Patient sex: M
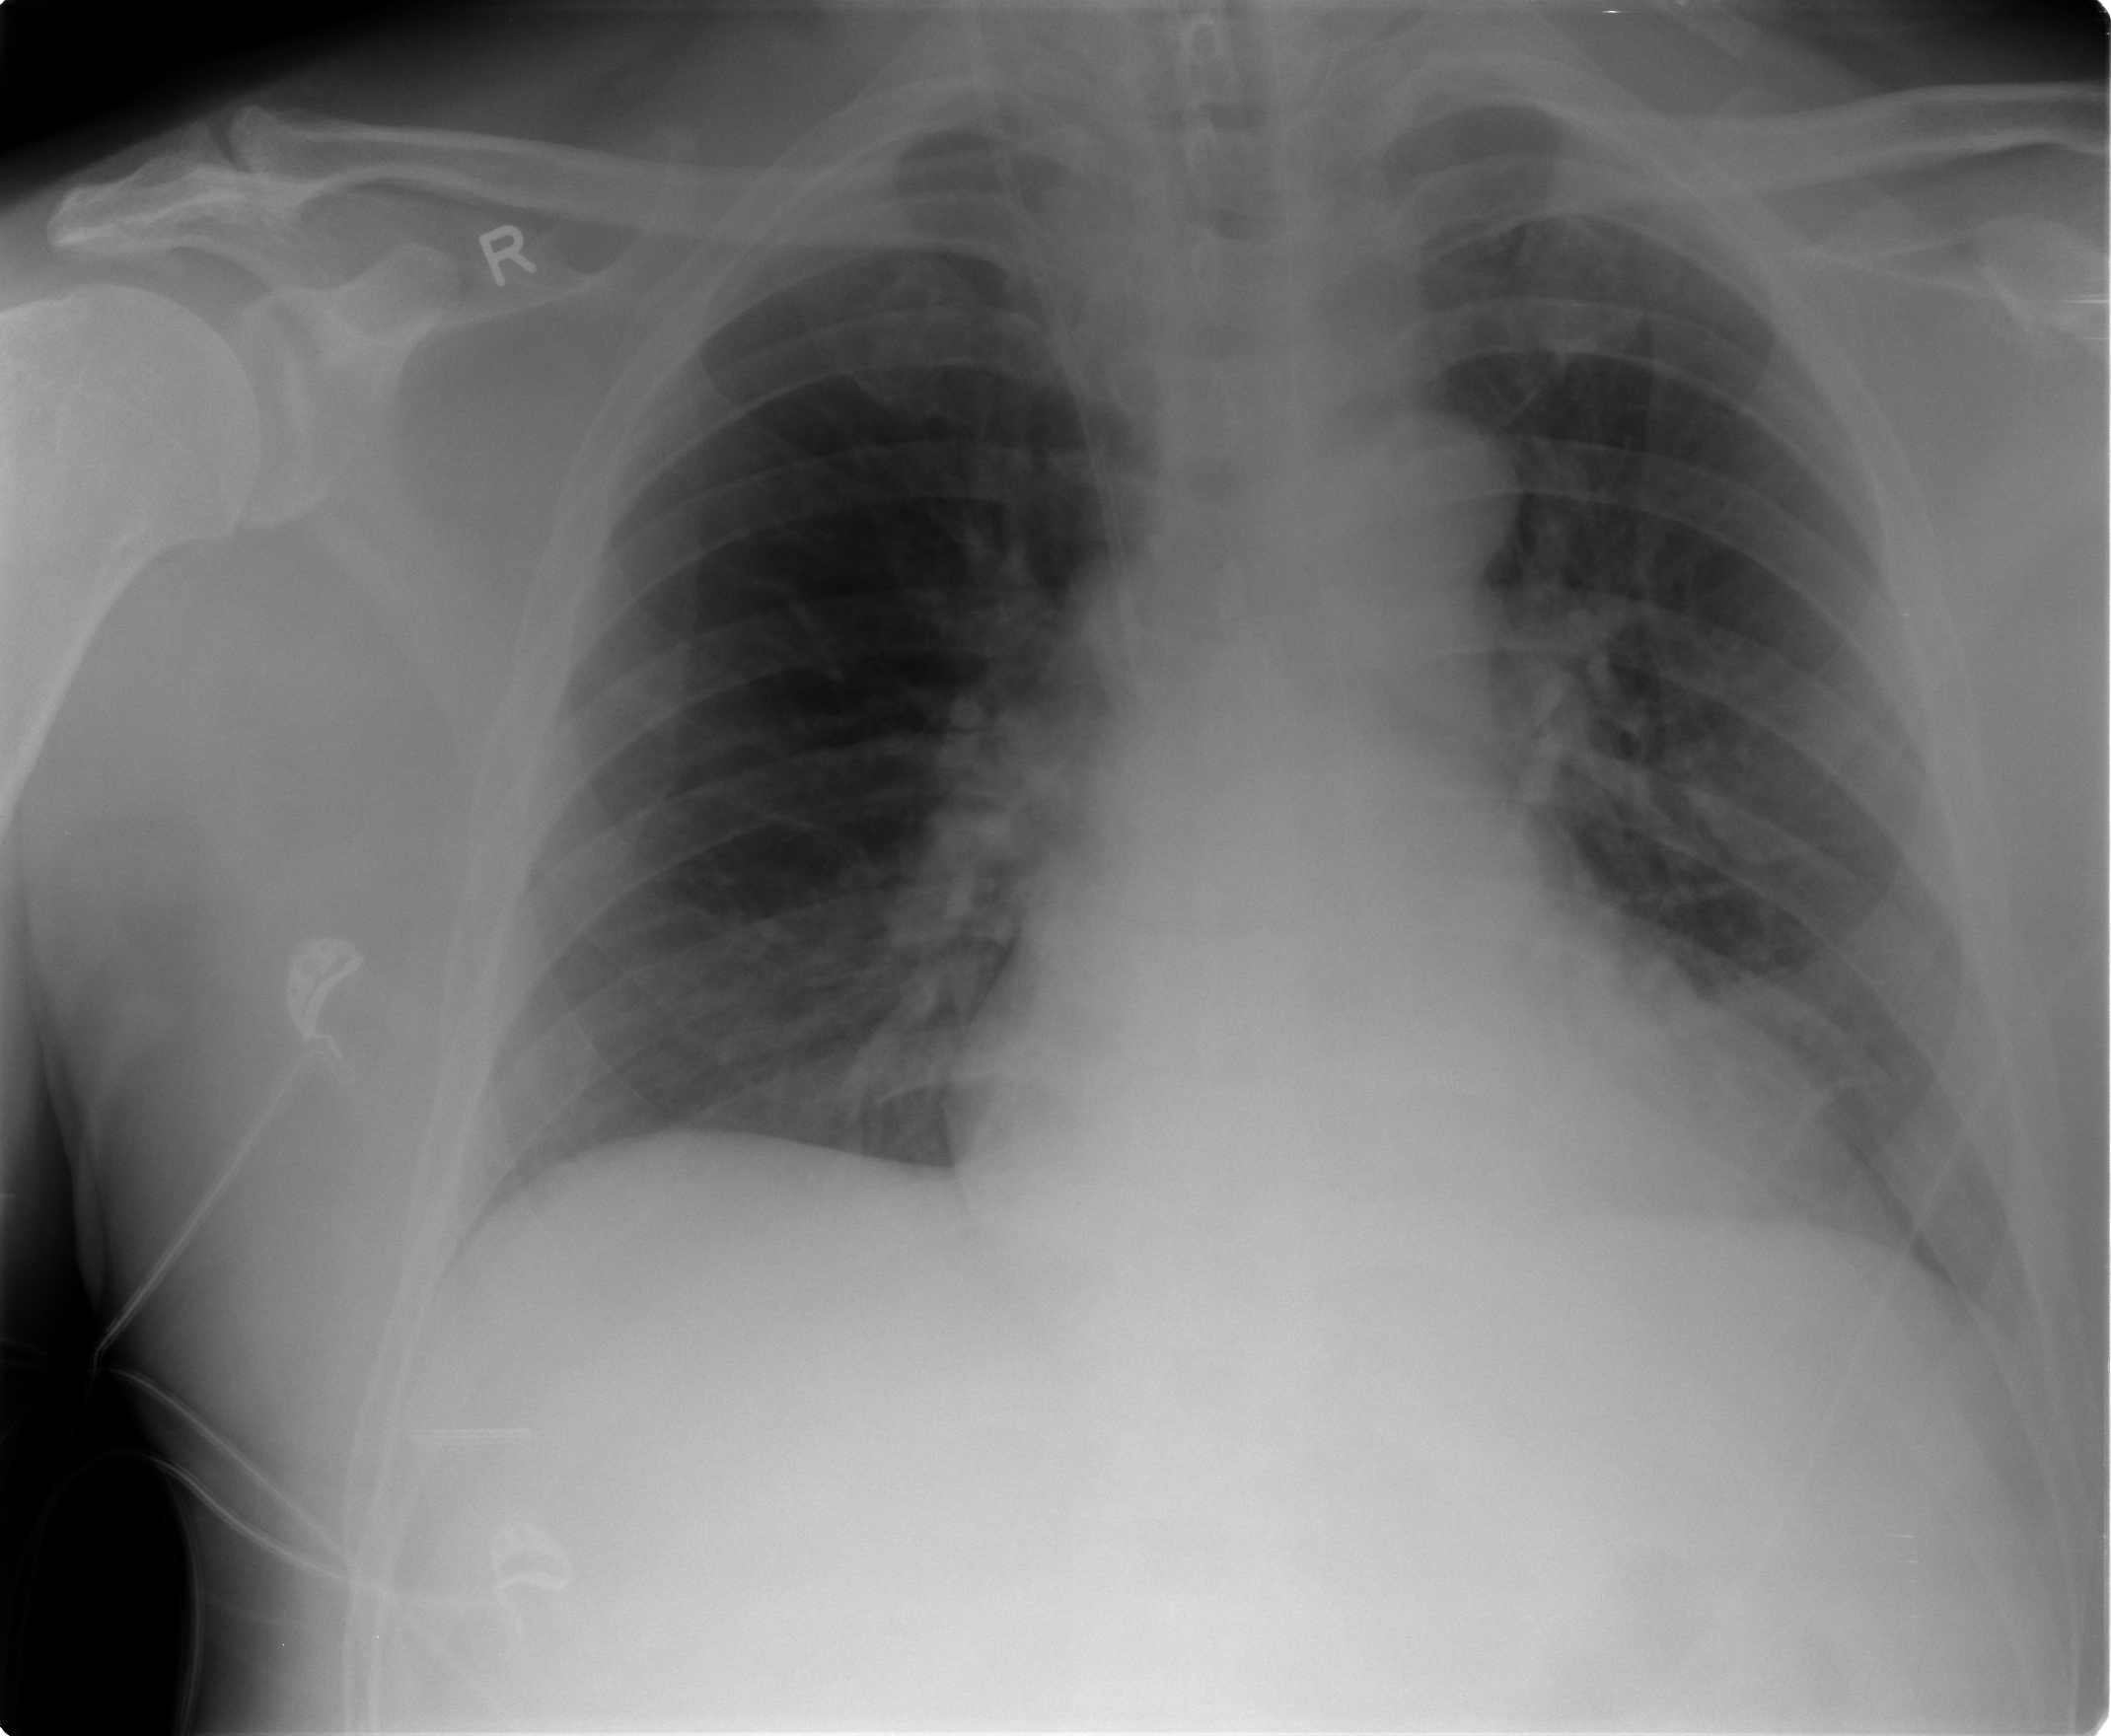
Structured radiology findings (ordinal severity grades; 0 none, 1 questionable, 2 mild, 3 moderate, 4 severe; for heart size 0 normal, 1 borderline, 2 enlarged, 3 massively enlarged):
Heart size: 0
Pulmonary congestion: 0
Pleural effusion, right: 0
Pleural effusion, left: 0
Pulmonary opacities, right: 0
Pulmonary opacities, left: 0
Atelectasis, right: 0
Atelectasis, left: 2